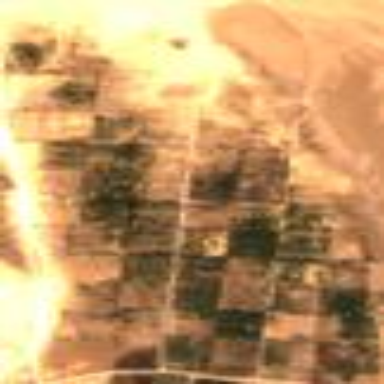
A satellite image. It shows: Orchard filled with date palms.